Question: i am using drag table plugin but it's doing something strange when ever i am click for dragging it's css behavior strange i am attaching pic and my can any one tell why it's behaving like that must be appreciated.it's dragging column but on time of dragging looks like.

'''
<!DOCTYPE HTML PUBLIC "-//W3C//DTD HTML 4.01 Transitional//EN">
<html>
<head>
<title>DragTableAndMatainDisplayOrder</title>
<meta http-equiv="Content-Type" content="text/html; charset=iso-8859-1">
<style>
.tftable
{
font-size: 12px;
color: #333333;
width: 100%;
border-width: 1px;
border-color: #9dcc7a;
border-collapse: collapse;
}
.tftable th
{
text-align:center;
font-weight:bold;
font-size: 12px;
background-color: #abd28e;
border-width: 1px;
padding: 8px; border-style: solid;
border-color: #9dcc7a;
text-align: left;"
}
.tftable tr
{
background-color: #ffffff;
}
.tftable td
{
font-size: 12px;
border-width: 1px;
padding: 8px;
border-style: solid;
border-color: #9dcc7a;
}
</style>
<link href="css/style.css" rel="stylesheet" type="text/css" />
<script type="text/javascript" src="js/libraries/jquery.js"></script>
<script type="text/javascript" src="js/libraries/jquery-ui.min.js"></script>
<script type="text/javascript" src="js/libraries/dragtable.js"></script>
<script type="text/javascript">
$(document).ready(function() {
console.log("dom ready");
$('#randomTable').dragtable();
});
</script>
</head>
<body>
<div id="body">
<table class="tftable draggable" border="1" id="randomTable">
<tr>
<th>SNO</th>
<th>Date</th>
<th>Total Order</th>
<th>Total Amount</th>
<th>Total Item</th>
<th>Total Sale</th>
</tr>
<tr>
<td>20</td>
<td>19/03/2013</td>
<td>98</td>
<td>34</td>
<td>90</td>
<td>88</td>
</tr>
<tr>
<td>20</td>
<td>19/03/2013</td>
<td>98</td>
<td>34</td>
<td>90</td>
<td>88</td>
</tr>
<tr>
<td>20</td>
<td>19/03/2013</td>
<td>98</td>
<td>34</td>
<td>90</td>
<td>88</td>
</tr>
<tr>
<td>20</td>
<td>19/03/2013</td>
<td>98</td>
<td>34</td>
<td>90</td>
<td>88</td>
</tr>
</table>
</div>
</body>
</html>
'''
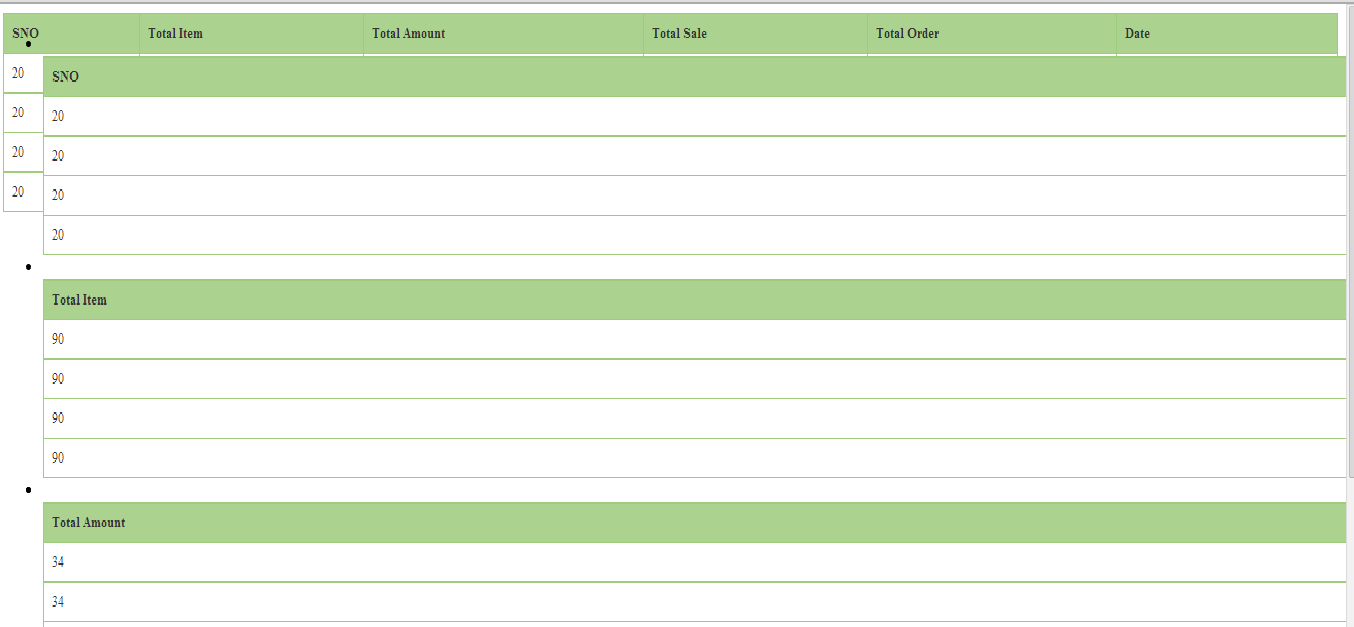
Answer: You need to include 'dragtable.css' also.